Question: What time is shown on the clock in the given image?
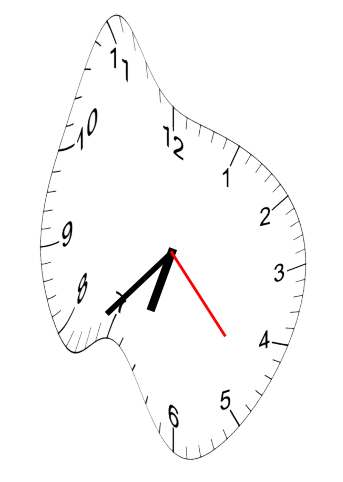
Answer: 06:37:23